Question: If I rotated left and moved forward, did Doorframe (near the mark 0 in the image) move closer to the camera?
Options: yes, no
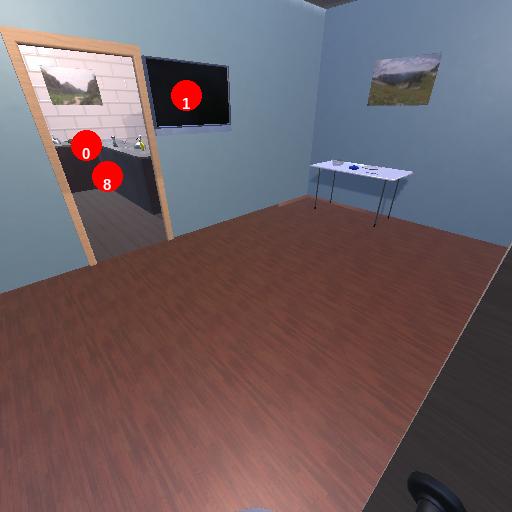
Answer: yes